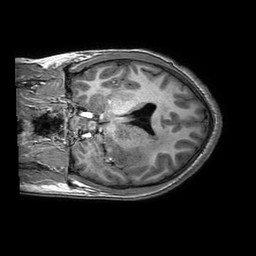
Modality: T1w
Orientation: coronal
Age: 22
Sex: male
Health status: ill
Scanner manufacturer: philips
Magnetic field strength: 3 T
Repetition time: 0.006661 s
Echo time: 0.002988 s